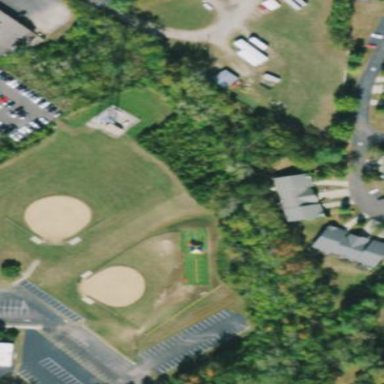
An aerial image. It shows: Baseball pitch for leisure and sports activities.